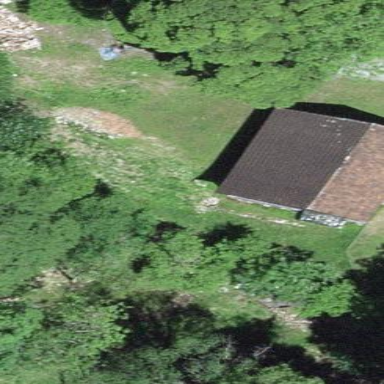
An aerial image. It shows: Shed.